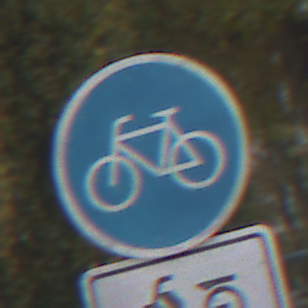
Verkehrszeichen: Radweg
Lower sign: EinspurigeFahrzeugeFrei2
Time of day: MorningAfternoon
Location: Outdoor (Nature)
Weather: Overcast
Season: Autumn
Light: Natural